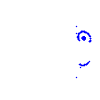
Particle: kaon